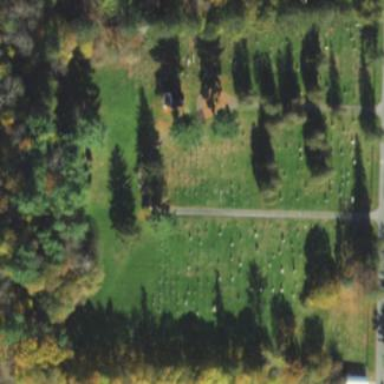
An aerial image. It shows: Cemetery.